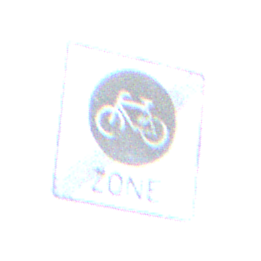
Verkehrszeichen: EndeFahrradzone
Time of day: SunriseSunset
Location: Outdoor (Nature)
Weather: PartlyCloudy
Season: NotSpecified
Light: Natural